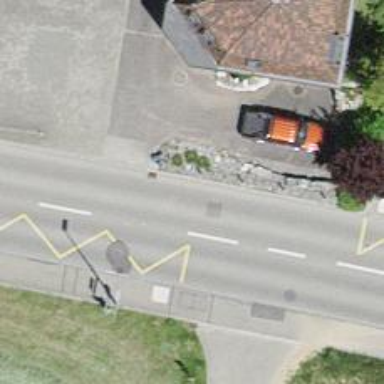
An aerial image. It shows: Public transport stop position.